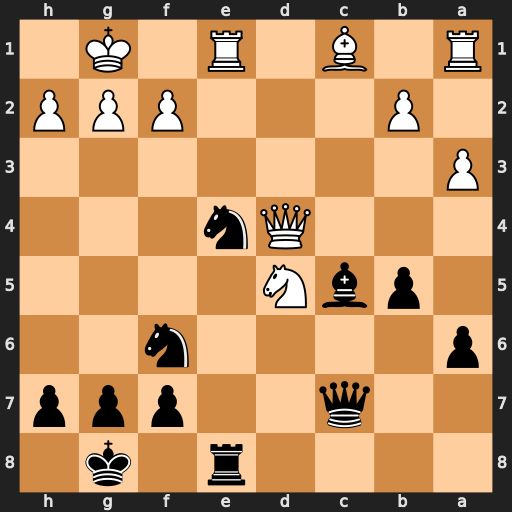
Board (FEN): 4r1k1/2q2ppp/p4n2/1pbN4/3Qn3/P7/1P3PPP/R1B1R1K1
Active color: b
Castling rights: -
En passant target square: -
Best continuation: Qc6 Nxf6+ gxf6 Be3 Bxd4